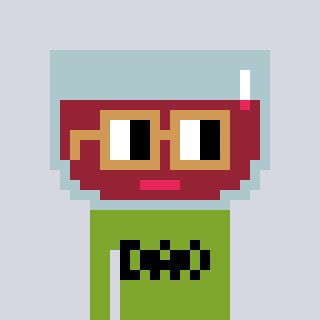
a pixel art character with square brown glasses, a wine-shaped head and a slimegreen-colored body on a cool background